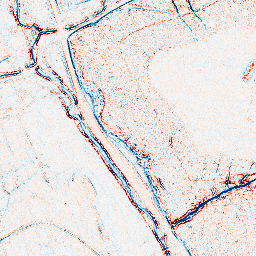
Category: edge_preserving
Decomposition family: bilateral
Decomposition parameters: d: 5
sigma_color: 75
sigma_space: 25
Upsampling method: bspline
Upsampling parameters: scale: 8
Upsampling scale: 8